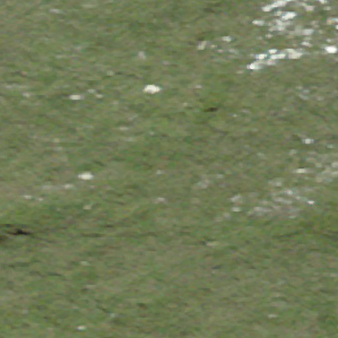
Label: other